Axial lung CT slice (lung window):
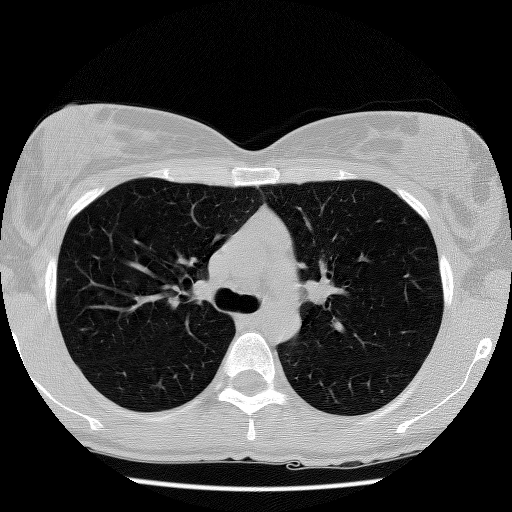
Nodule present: no